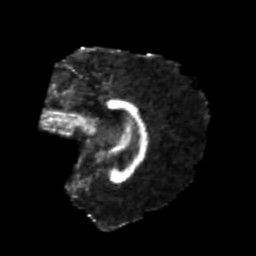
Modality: FA
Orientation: sagittal
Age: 22
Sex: female
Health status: healthy
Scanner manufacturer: philips
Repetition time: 7.388 s
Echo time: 0.08599 s